Brain MRI, t2w sequence, axial 2D slice.
Patient: age 18, sex F, weight 95 kg, height 1.95 m
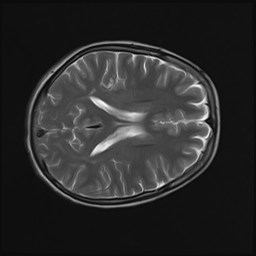